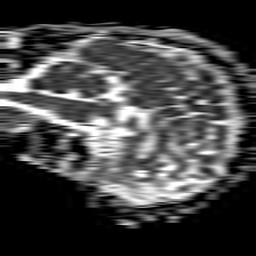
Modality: ADC
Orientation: sagittal
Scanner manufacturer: philips
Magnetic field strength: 1.5 T
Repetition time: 4.6 s
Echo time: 0.08517 s